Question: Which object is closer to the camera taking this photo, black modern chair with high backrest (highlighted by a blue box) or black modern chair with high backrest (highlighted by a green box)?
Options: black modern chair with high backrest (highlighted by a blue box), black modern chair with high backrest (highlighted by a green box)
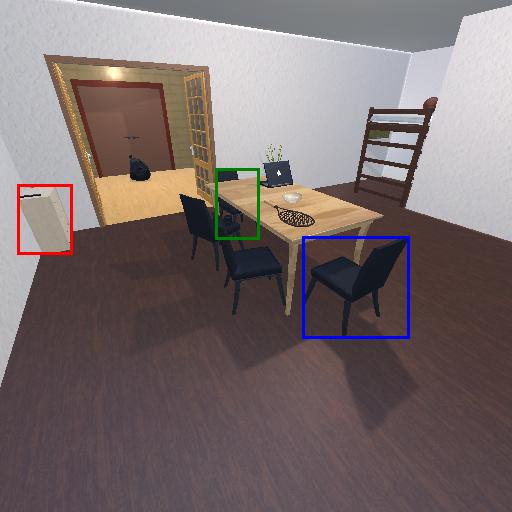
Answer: black modern chair with high backrest (highlighted by a blue box)